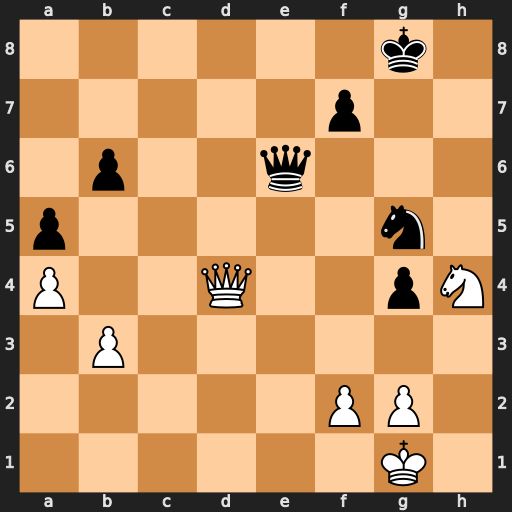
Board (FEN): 6k1/5p2/1p2q3/p5n1/P2Q2pN/1P6/5PP1/6K1
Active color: w
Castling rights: -
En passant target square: -
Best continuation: Qd8+ Kh7 Qxg5